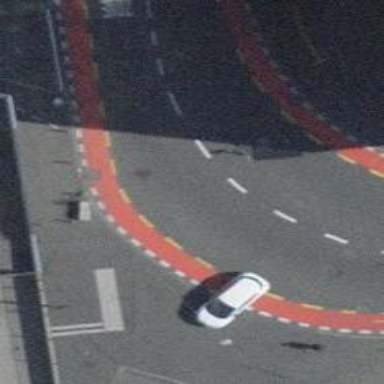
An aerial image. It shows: Unclassified road with separate asphalt sidewalk and advisory cycle lane.